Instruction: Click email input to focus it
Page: traveler
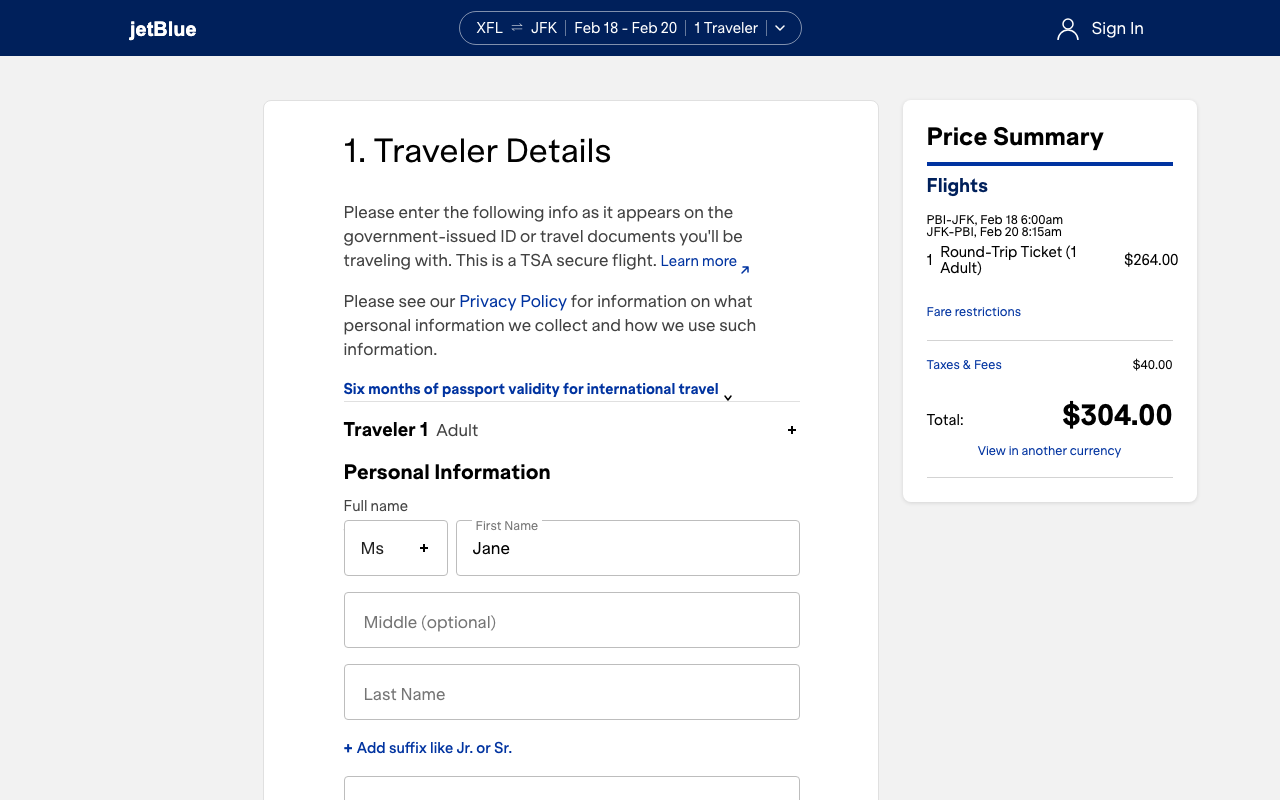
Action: click